Question: I need an efficient way to get all integer points in an area defined by two lines.
I start with a line defined by two points Pt1 and Pt2.
This line is then moved such that I get two new points Pt1new and Pt2new.
I then need to find all eulerian points which are in the area generated by the movement of the lines.
For the easy case it is no problem as I there will simply generate an rectangle area between the mimimal x and y value to the maximal x and y value. And then check if the founded intersection points with the eulerian grid are actually inside the area generated by my points. (By going of the points in clockwise direction and check if the point is always on the right side)
However for the second problem (the lower one in the image) this seems not to work as I cannot easy check if the point is actually inside the area. How can I find all those points in an fast ane easy way.
In the graphic I am interested to find the green points. Which lay on the eulerian grid (e.g. x and y coordinates are integer values).

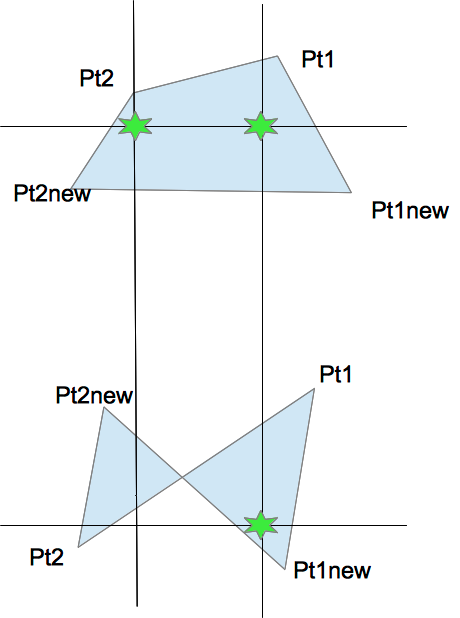
Answer: If the two lines Pt1-Pt2 and Pt1new-Pt2new intersects at Point P0, find all the eulerian the Points in the triangle Pt1-Pt1new-P0 and Pt2-Pt2new-P0.
The simplest approach is the same as you use for the Quadrilateral. Calculate the bounding box and test every eulerian point inside. You may want to use <URL> to check this.
As a further generalization, you may want to always use triangles: Pt1-Pt2-Pt1new + Pt2-Pt2new-Pt1new in the normal and Pt1-Pt1new-P0 + Pt2-Pt2new-P0 in the degenerated one.